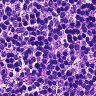
Metastatic tissue present: no